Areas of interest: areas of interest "Specialty Commercial Street"
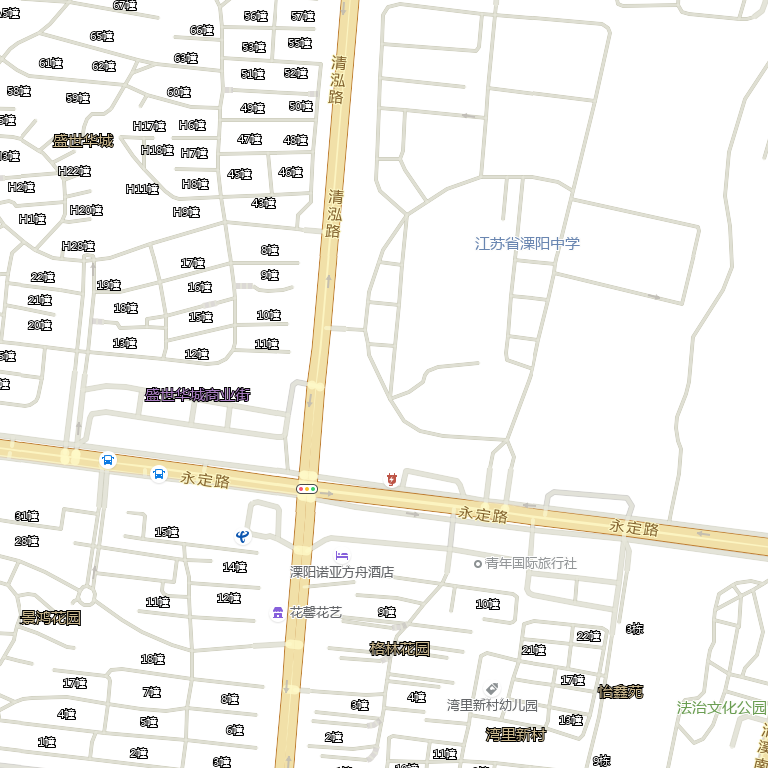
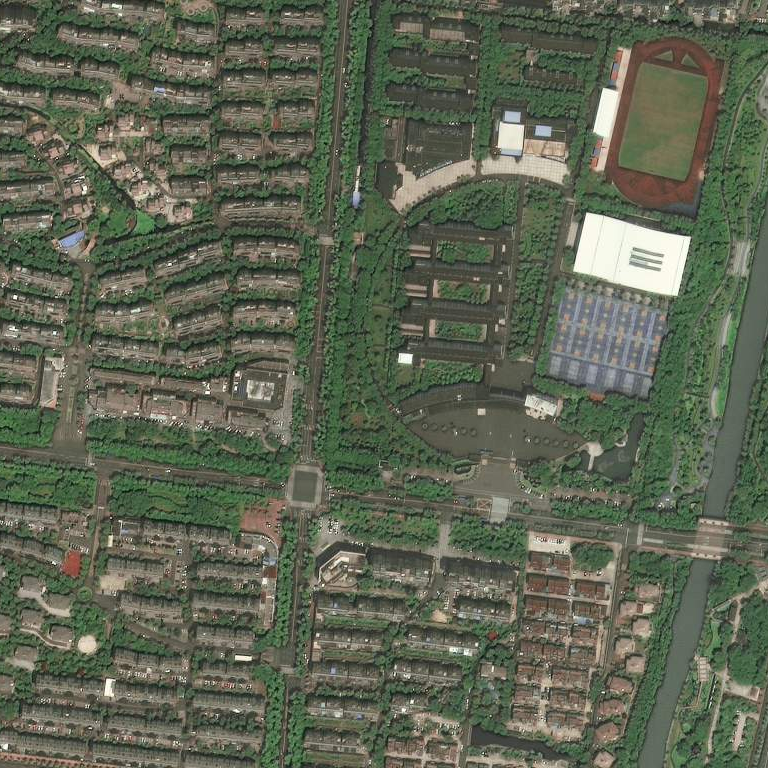